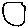
Label: circle